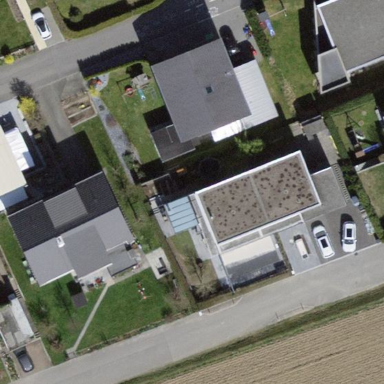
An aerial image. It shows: Flat-roofed building.